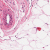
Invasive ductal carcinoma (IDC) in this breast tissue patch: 0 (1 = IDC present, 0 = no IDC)